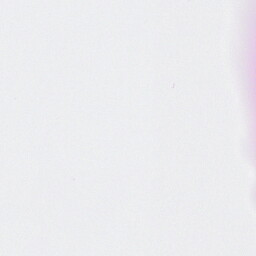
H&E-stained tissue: Breast